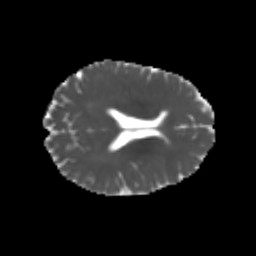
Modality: MD
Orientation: axial
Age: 23
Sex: male
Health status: healthy